Aerial crown-view tile of a tropical tree (Barro Colorado Island, Panama), acquired 20250915:
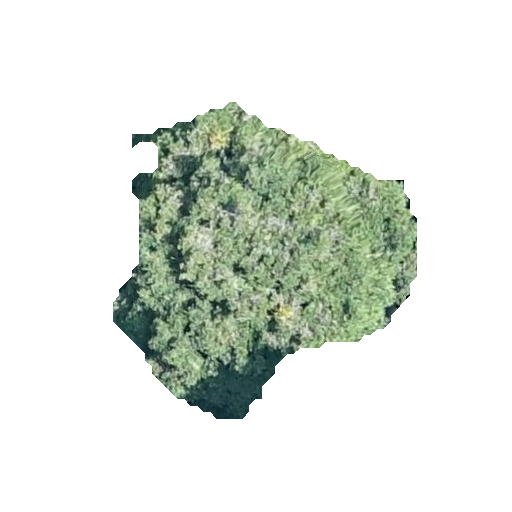
Species: Prioria copaifera
GBIF accepted scientific name: Prioria copaifera
Crown area: 89.717 m²